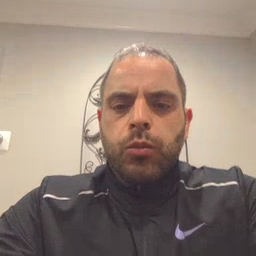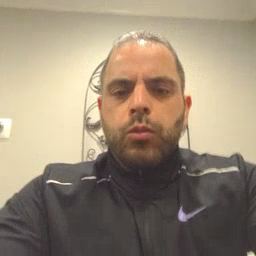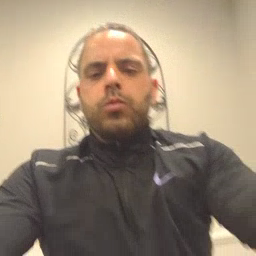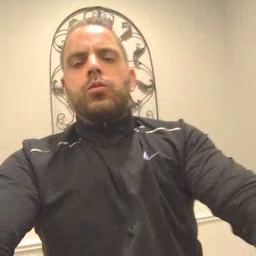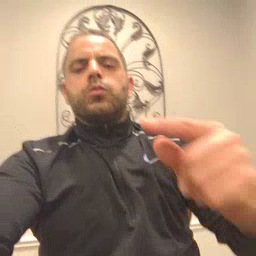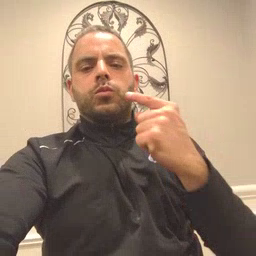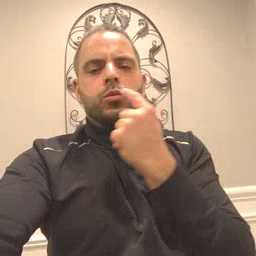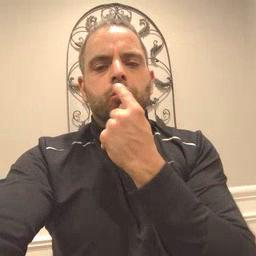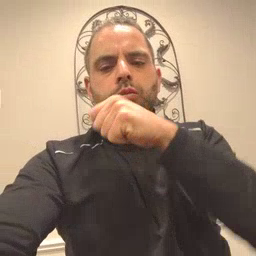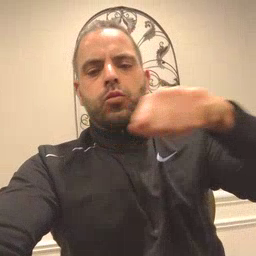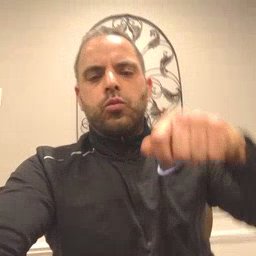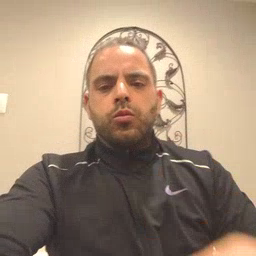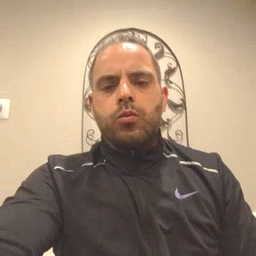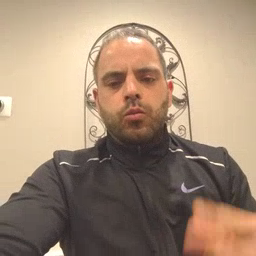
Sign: toothbrush